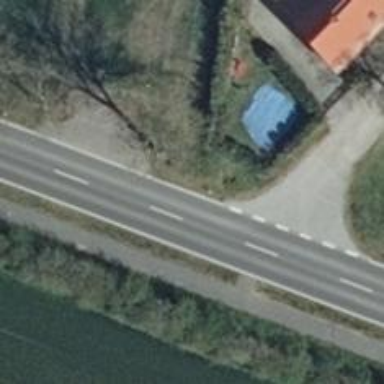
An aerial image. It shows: Secondary road with separate asphalt sidewalk.